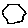
Label: hexagon